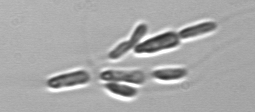
Label: Dinobryon